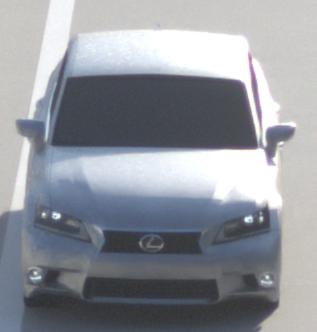
Make: Lexus
Model: GS 250
Detailed model: GS (L10)
Model produced from: 2012/06
Model produced until: 2013/12
Doors: 4
Color: white
Road condition: dry road
Daytime: sunrise or sunset
Contrast: medium contrast